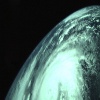
Label: cloud